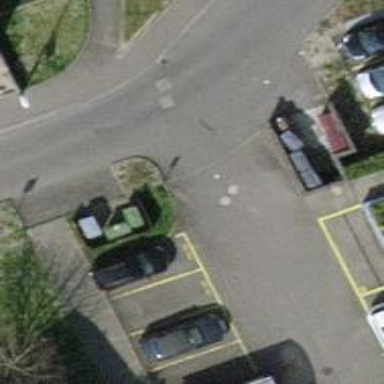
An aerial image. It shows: Asphalt footpath with unmarked crossing.